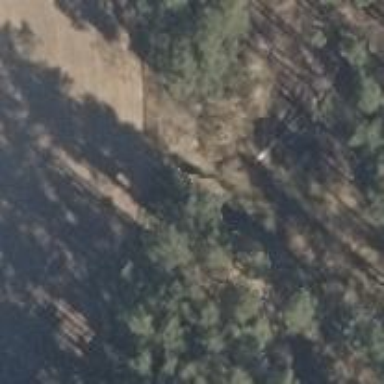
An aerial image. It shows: Shelter that serves as hunting stand.